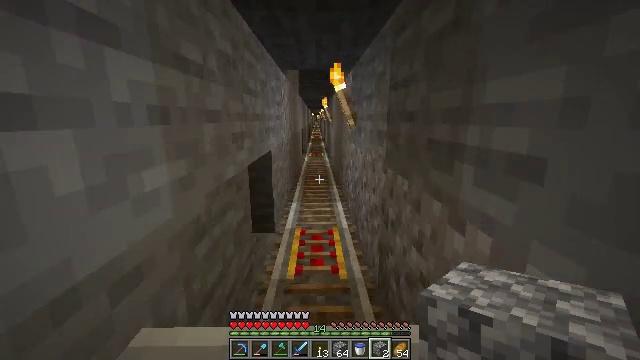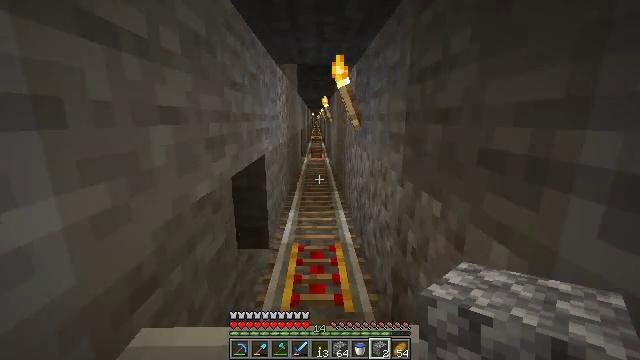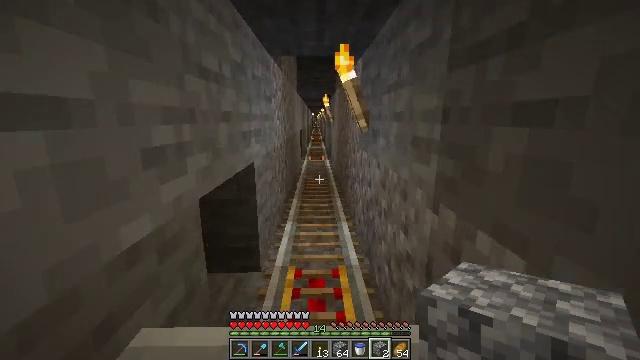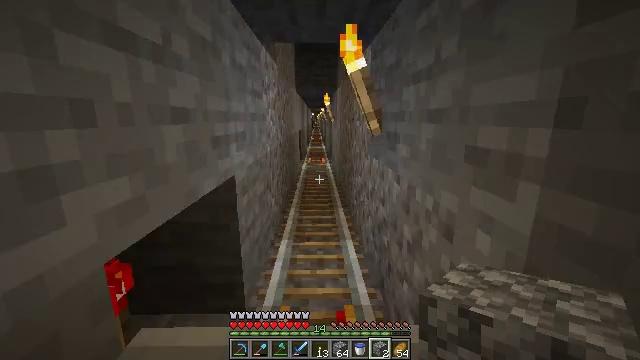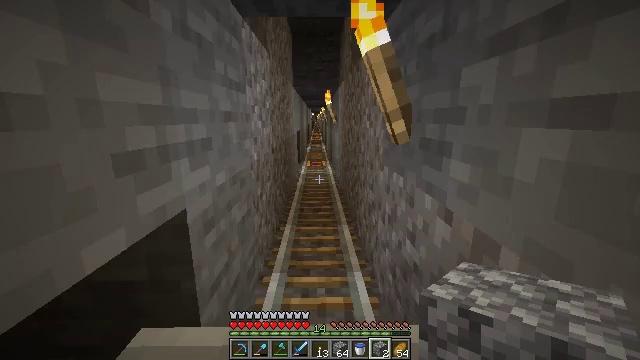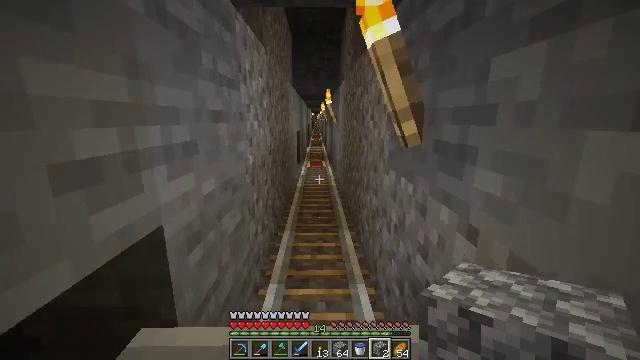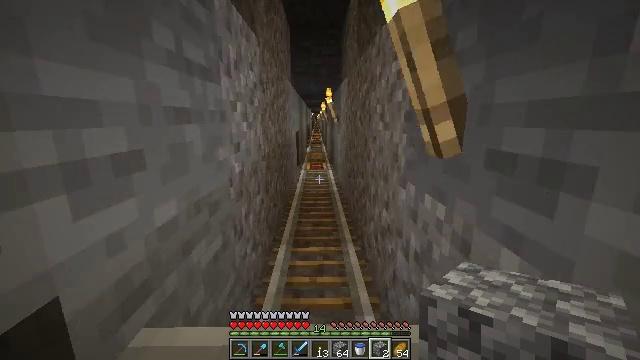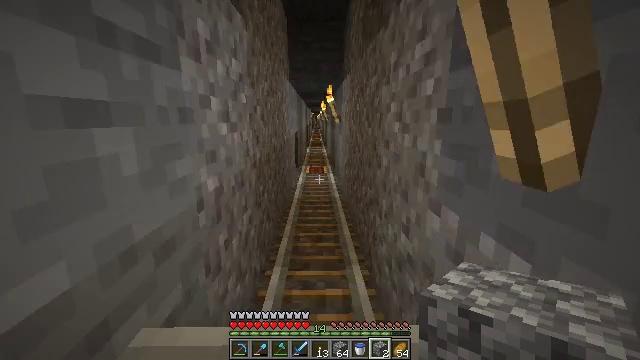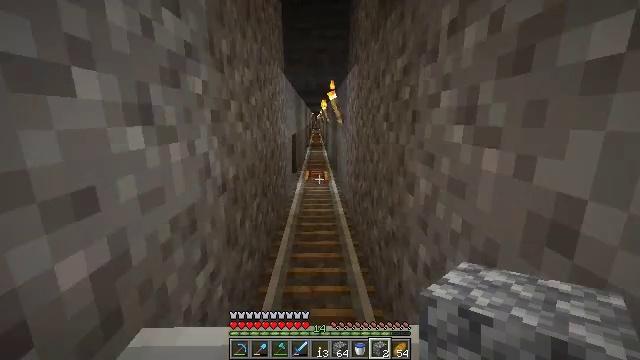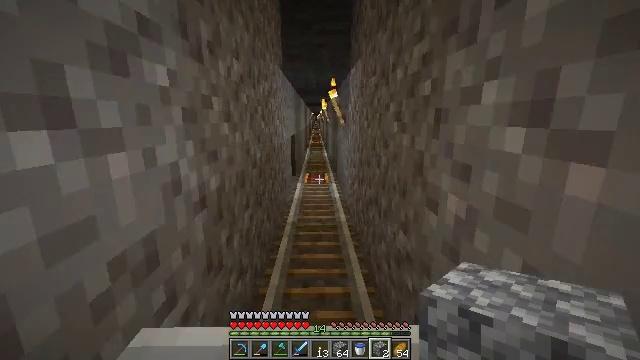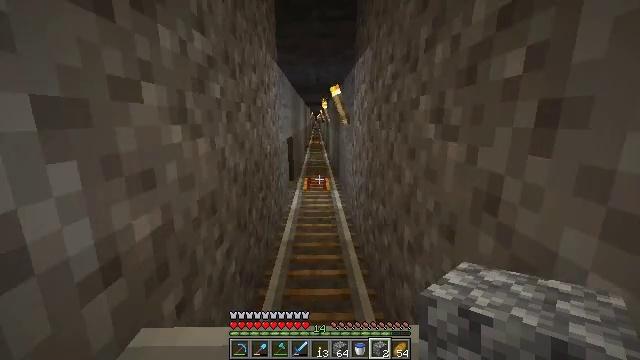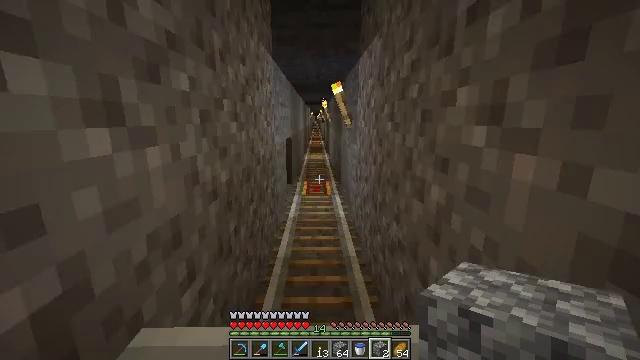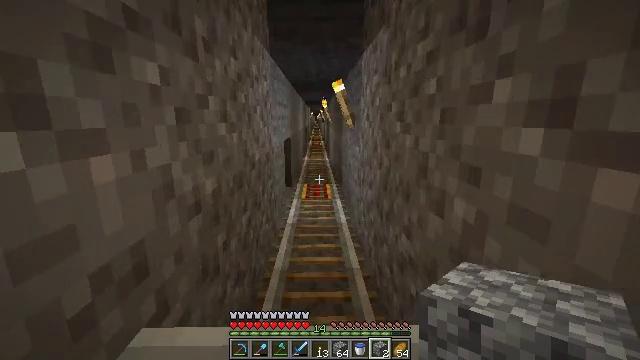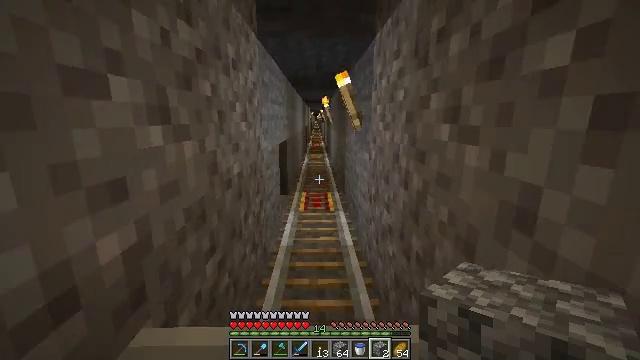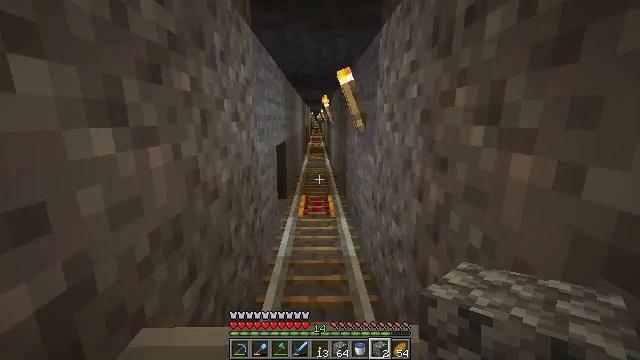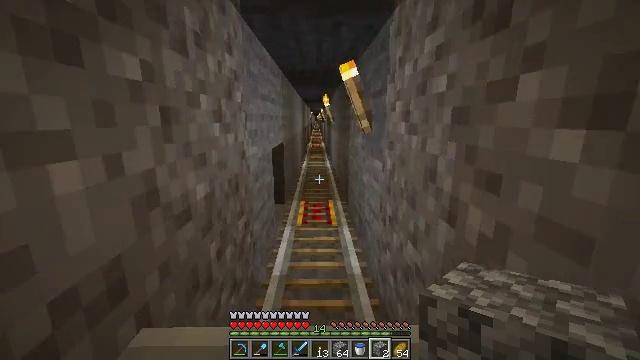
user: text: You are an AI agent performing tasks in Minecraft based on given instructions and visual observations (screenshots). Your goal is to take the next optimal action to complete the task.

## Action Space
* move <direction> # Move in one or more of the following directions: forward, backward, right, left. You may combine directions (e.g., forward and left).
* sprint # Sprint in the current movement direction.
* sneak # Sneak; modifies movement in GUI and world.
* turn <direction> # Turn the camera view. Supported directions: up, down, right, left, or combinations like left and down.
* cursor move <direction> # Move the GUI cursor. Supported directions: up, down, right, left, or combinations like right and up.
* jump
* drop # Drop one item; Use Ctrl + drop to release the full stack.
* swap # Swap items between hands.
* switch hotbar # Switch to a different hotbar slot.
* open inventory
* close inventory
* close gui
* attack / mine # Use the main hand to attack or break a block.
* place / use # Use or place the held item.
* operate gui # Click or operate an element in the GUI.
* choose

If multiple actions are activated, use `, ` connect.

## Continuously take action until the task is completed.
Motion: motion action
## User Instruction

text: Drop an iron nugget.
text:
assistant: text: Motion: no_op
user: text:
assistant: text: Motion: no_op
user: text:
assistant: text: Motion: no_op
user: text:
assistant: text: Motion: no_op
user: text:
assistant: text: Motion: no_op
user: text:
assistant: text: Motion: no_op
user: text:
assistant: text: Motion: no_op
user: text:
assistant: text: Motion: no_op
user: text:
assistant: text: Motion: no_op
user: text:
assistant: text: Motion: no_op
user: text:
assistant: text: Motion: no_op
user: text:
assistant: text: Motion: no_op
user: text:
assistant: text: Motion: no_op
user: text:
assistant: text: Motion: no_op
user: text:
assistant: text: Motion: no_op
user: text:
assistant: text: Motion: no_op
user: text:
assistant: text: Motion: no_op
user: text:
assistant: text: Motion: no_op
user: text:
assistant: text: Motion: no_op
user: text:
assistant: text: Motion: no_op
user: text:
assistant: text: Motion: no_op
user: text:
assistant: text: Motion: no_op
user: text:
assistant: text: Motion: no_op
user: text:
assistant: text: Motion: no_op
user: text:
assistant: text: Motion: no_op
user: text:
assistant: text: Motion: no_op
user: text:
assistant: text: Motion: no_op
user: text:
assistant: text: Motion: no_op
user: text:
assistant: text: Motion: no_op
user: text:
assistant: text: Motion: no_op